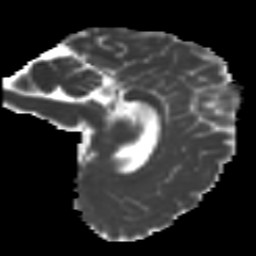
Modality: MD
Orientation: sagittal
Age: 16
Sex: female
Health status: ill
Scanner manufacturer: ge
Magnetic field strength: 3 T
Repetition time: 6.752 s
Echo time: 0.079 s